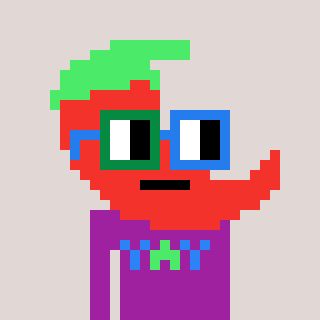
a pixel art character with square green and blue glasses, a chilli-shaped head and a magenta-colored body on a warm background